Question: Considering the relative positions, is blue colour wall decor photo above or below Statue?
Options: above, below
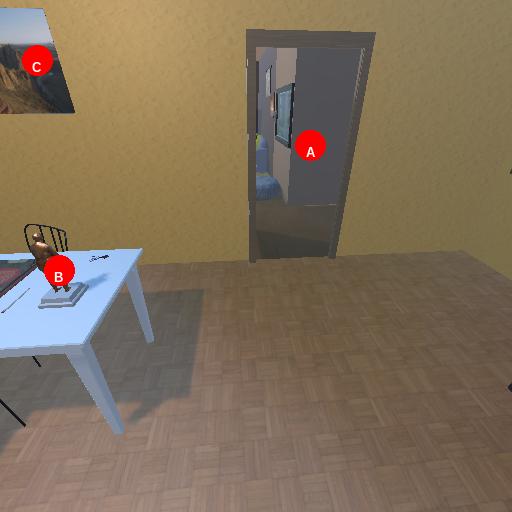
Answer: above